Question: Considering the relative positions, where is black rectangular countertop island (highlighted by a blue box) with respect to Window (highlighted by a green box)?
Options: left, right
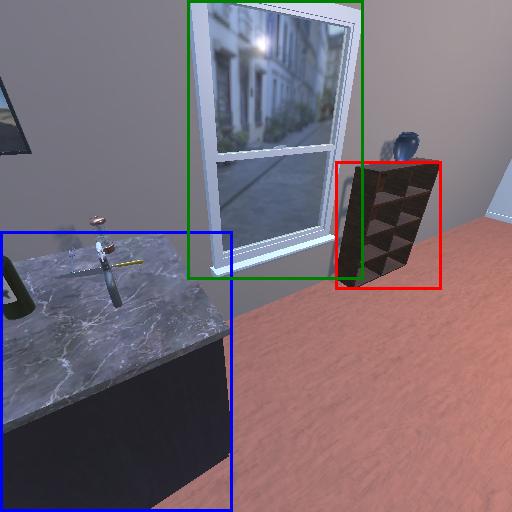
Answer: left